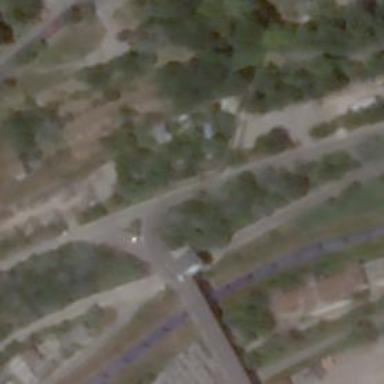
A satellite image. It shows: Service road that crosses over bridge.